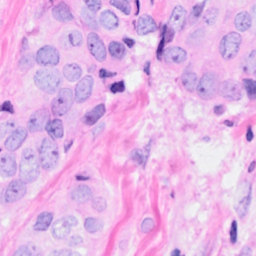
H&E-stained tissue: Breast